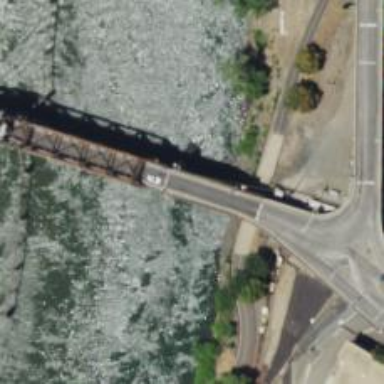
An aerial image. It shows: Railway bridge.